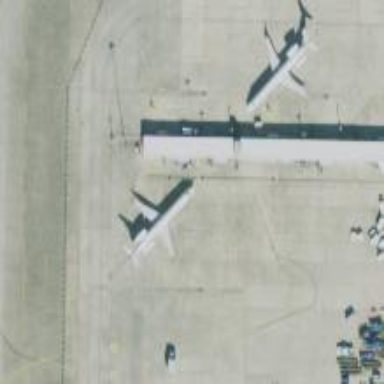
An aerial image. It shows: Airport gate.